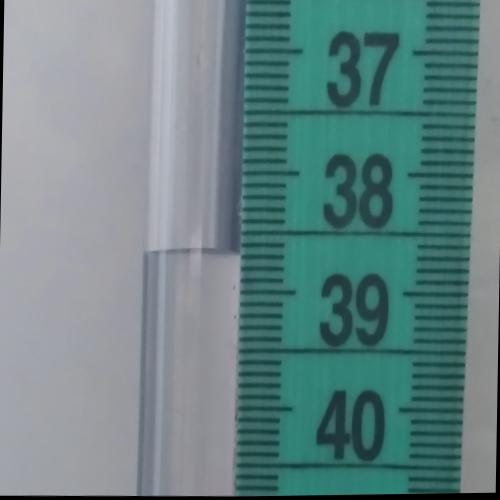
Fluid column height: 38.7 cm